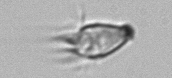
Label: Paratontonia_gracillima